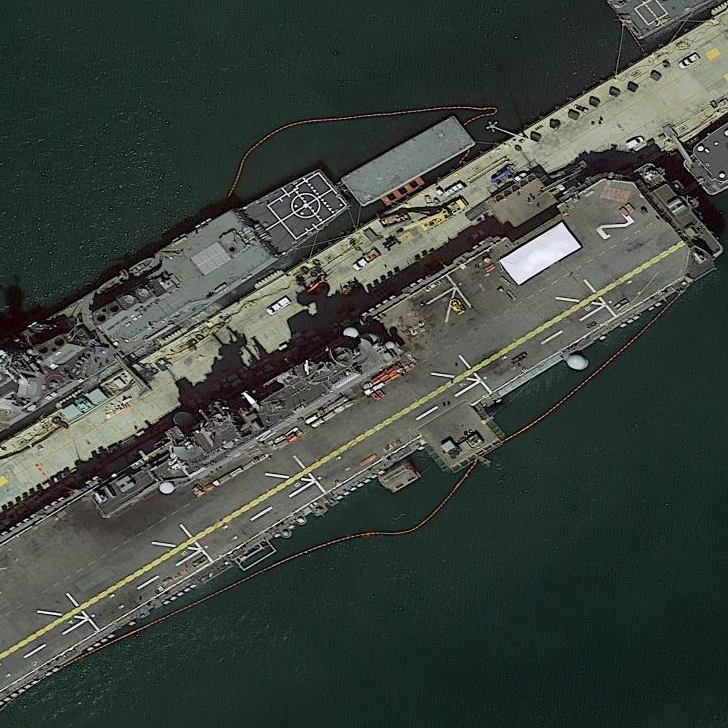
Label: assault